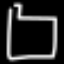
Label: square